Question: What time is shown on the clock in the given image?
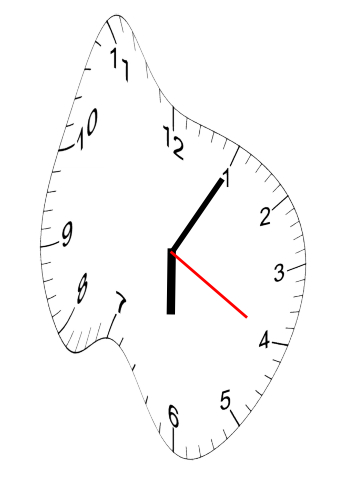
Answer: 06:05:20